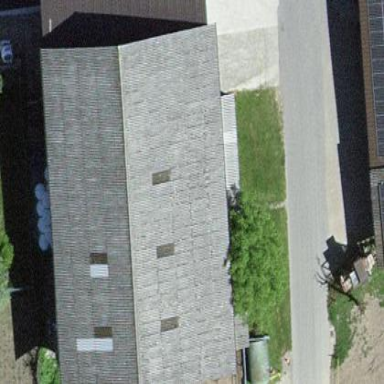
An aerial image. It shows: Rural barn.